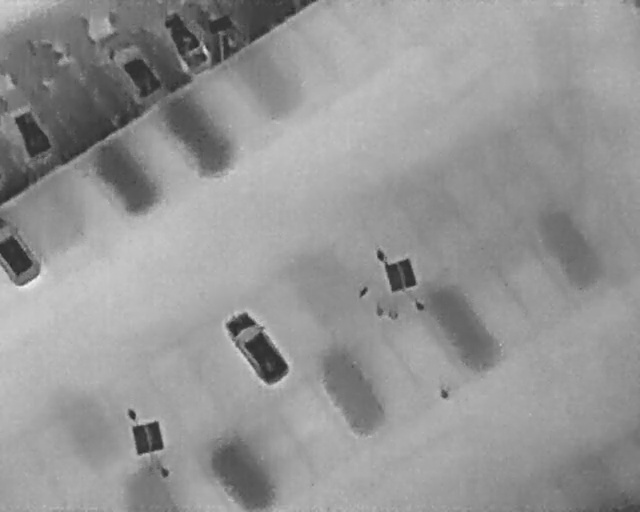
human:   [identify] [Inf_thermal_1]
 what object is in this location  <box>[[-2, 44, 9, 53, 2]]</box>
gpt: <ref>1 large car at the left</ref>